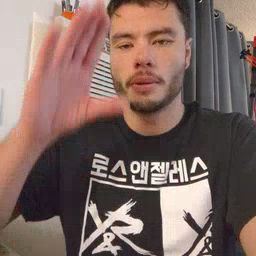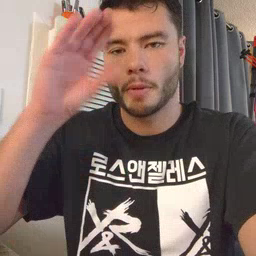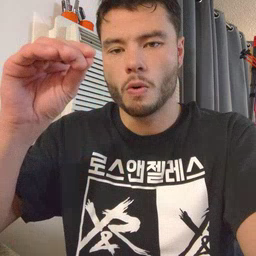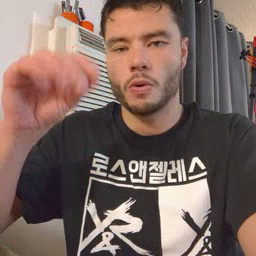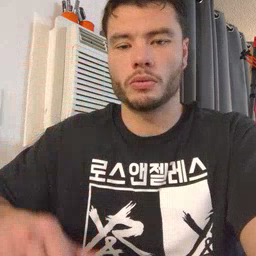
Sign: boy